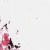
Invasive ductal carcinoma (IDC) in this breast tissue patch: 0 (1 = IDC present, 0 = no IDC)